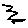
Label: zigzag